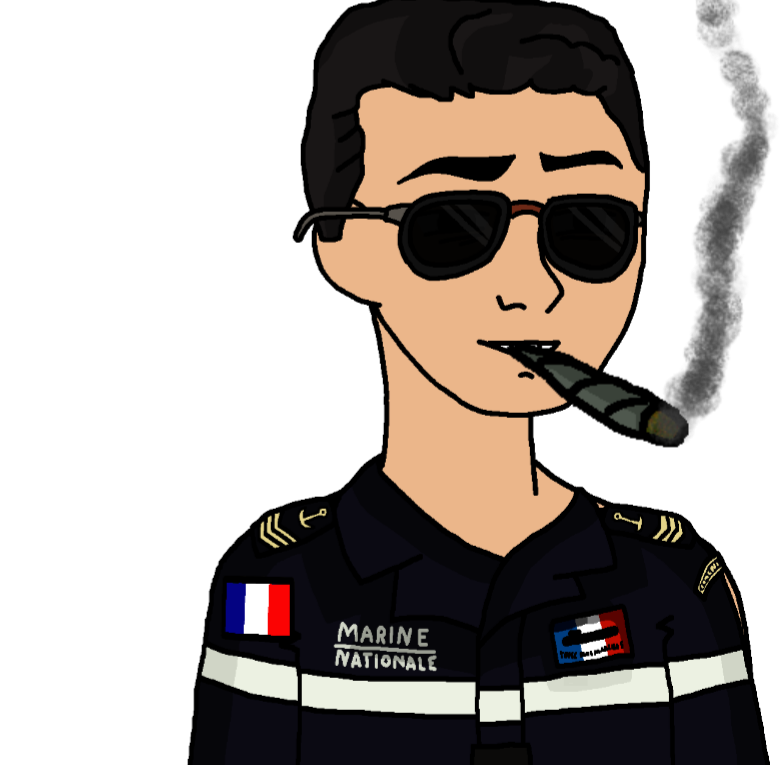
Label: 5_Twinkjak